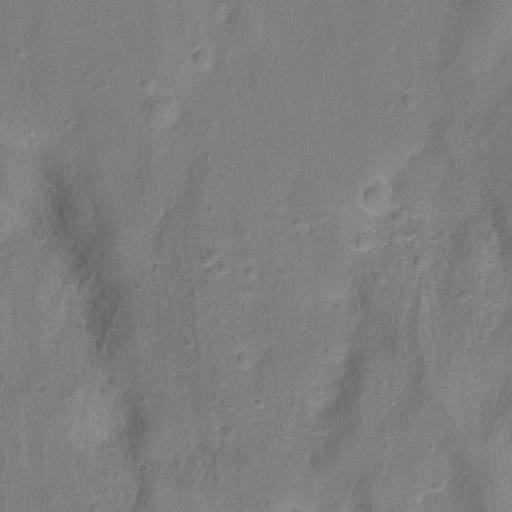
Classes present: Background